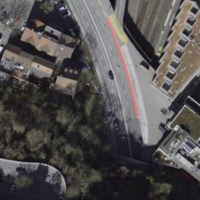
EUNIS habitat code: 45
Species observed at this site:
Stachys recta